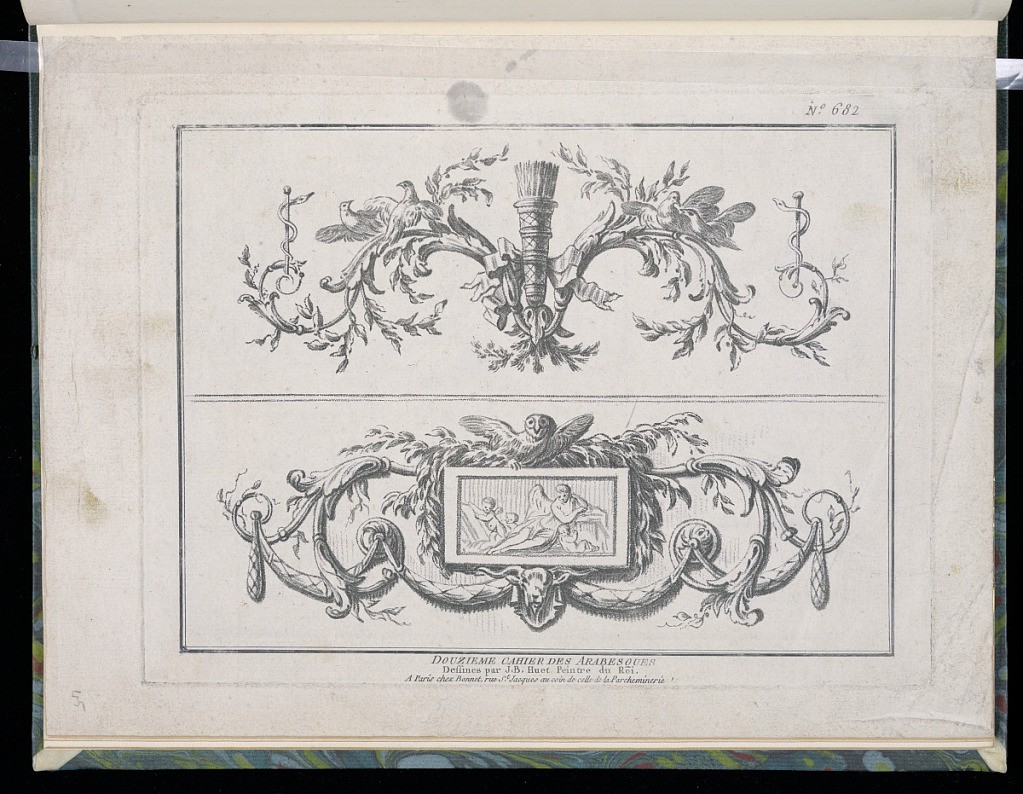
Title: Title Page
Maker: Jean-Baptiste Huet, French, 1745 – 1811
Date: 1776–89
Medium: Crayon manner etching on paper
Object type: Print
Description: Title page and two horizontal ornament designs featuring a rectangular cartouche with a winged figure and putti, festoons of leaves, rosettes, foliate branches, an owl, mask, birds, quiver of arrows, ribbons, snakes, foliate scrolls, and scrolling leaves (rinceaux). The plate is titled and numbered.